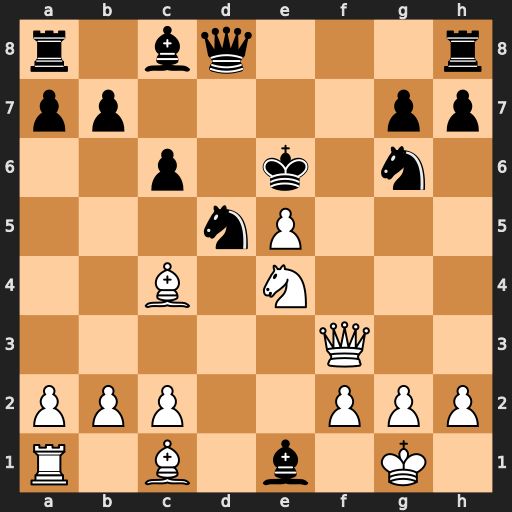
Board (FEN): r1bq3r/pp4pp/2p1k1n1/3nP3/2B1N3/5Q2/PPP2PPP/R1B1b1K1
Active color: w
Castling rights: -
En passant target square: -
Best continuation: Nc5+ Ke7 Bg5+ Ke8 Bxd8